Question: I'm using :before to make custom bullets (See example <URL> it's working fine in Chrome and Firefox but not in IE9 and Firefox
<URL>
Bullets are going down in IE9
'''
<ul>
<li> XSmall = UK 8</li>
<li> Small = UK 10, Medium</li>
<li> Medium = UK 12</li>
<li> Large = UK 14</li>
<li> small</li>
<li> 179cm/ 5'11"</li>
</ul>
'''
'''
li {font-size:1.6em;
list-style:none;
position:relative;
padding-bottom: 0.6%;
padding-top: 0.8%;}
li:before {
position: absolute;
top: 0.1em;
margin: 27% 0 0 -3.6%;
/* accommodate Camino */
vertical-align: middle;
display: inline-block;
content: "";
display:block;
width:0.4em;
height:0.4em;
background: #6d6d6d;
border-radius: 0.4em;
box-shadow: inset 1px 1px 1px rgba(0, 0 ,0, 0.4);
}
'''

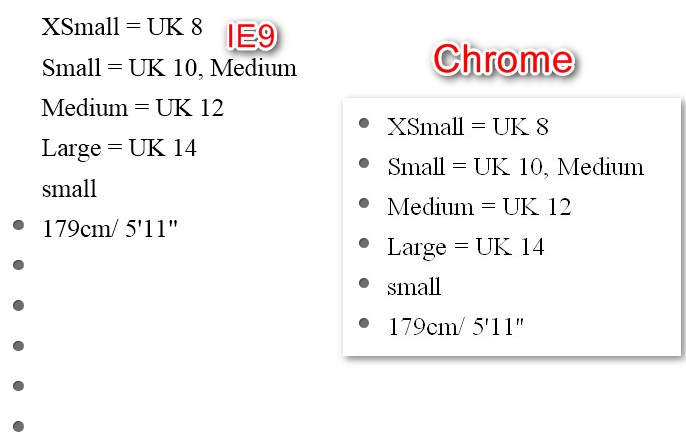
Answer: The problem is the 'margin' in the 'li:before' definition, replace
'''
top: 0.1em;
margin: 27% 0 0 -3.6%;
'''
with
'''
top: 0.5em;
left: -1.0em;
'''
I can't test with IE9, in Firefox9 it works. Also see your <URL>.